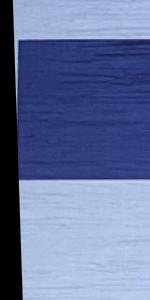
Label: Empty